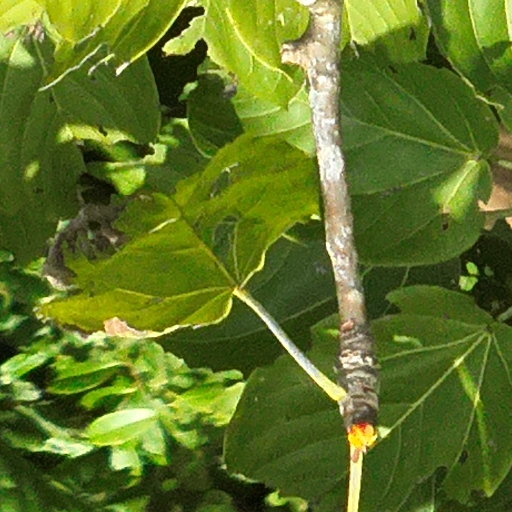
Species: Sterculia apetala
GBIF accepted scientific name: Sterculia apetala
Crown area (m\u00b2): 297.483